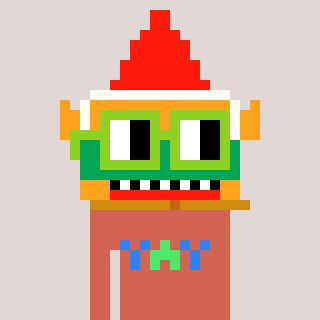
a pixel art character with square light green glasses, a gnome-shaped head and a peachy-colored body on a warm background